Question: Here is a dialog, how to change this color (unchecked)?

I try to set style but not work:
'''
<style name="ThemeMyAppDialogAlertDay"
parent="ThemeOverlay.MaterialComponents.MaterialAlertDialog">
<item name="colorPrimary">@color/color_secondary</item>
<item name="colorPrimaryVariant">@color/color_primary_variant</item>
<item name="colorOnPrimary">@color/color_secondary</item>
<item name="colorSecondary">@color/color_secondary</item>
<item name="colorAccent">@color/color_error</item>
</style>
'''
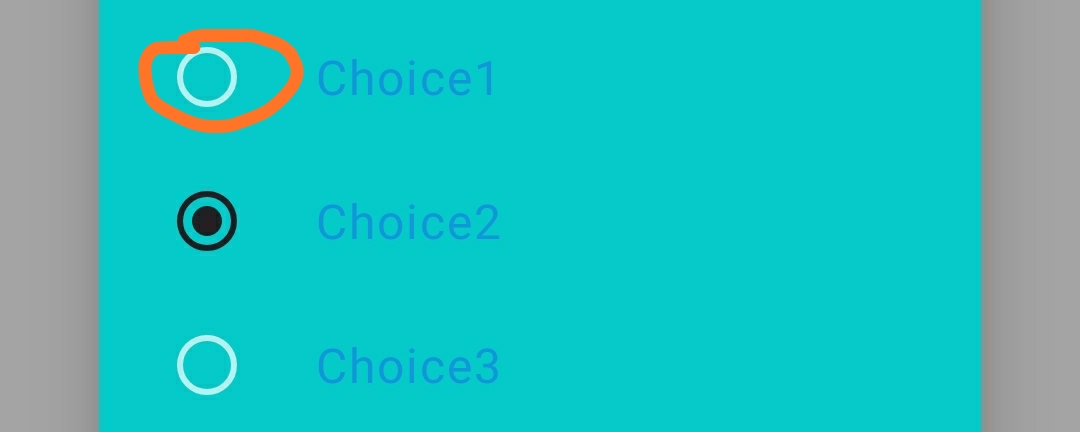
Answer: You can use:
'''
<style name="ThemeMyAppDialogAlertDay"
parent="ThemeOverlay.MaterialComponents.MaterialAlertDialog">
<item name="colorSecondary">@color/selected</item> <!-- selected -->
<item name="colorControlNormal">@color/unselected</item> <!-- unselected -->
</style>
'''
<URL>